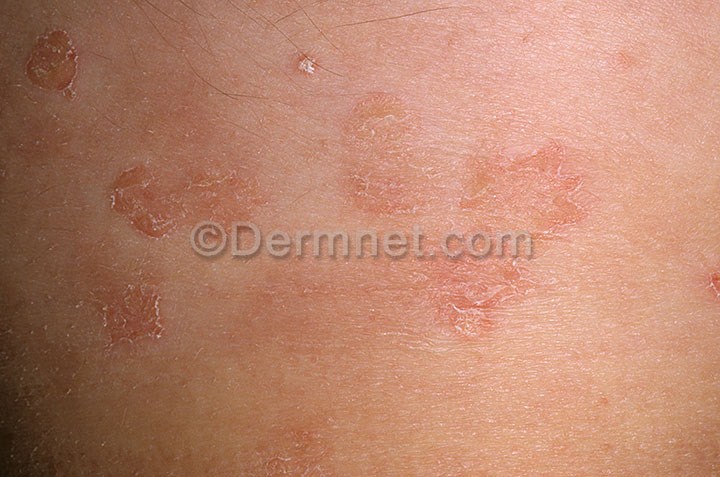
Disease: Eczema Photos